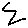
Label: zigzag